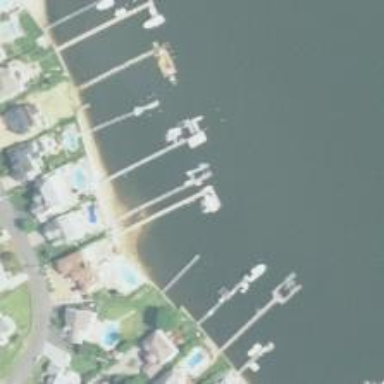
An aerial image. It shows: Man-made pier.